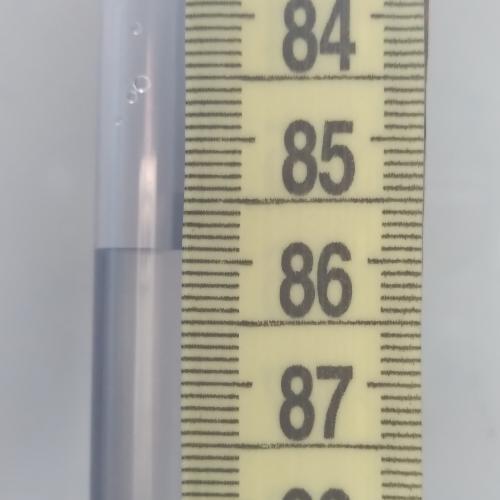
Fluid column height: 85.9 cm